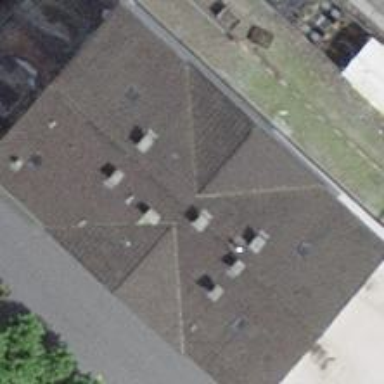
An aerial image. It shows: Train station building with gabled roof.